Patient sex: M
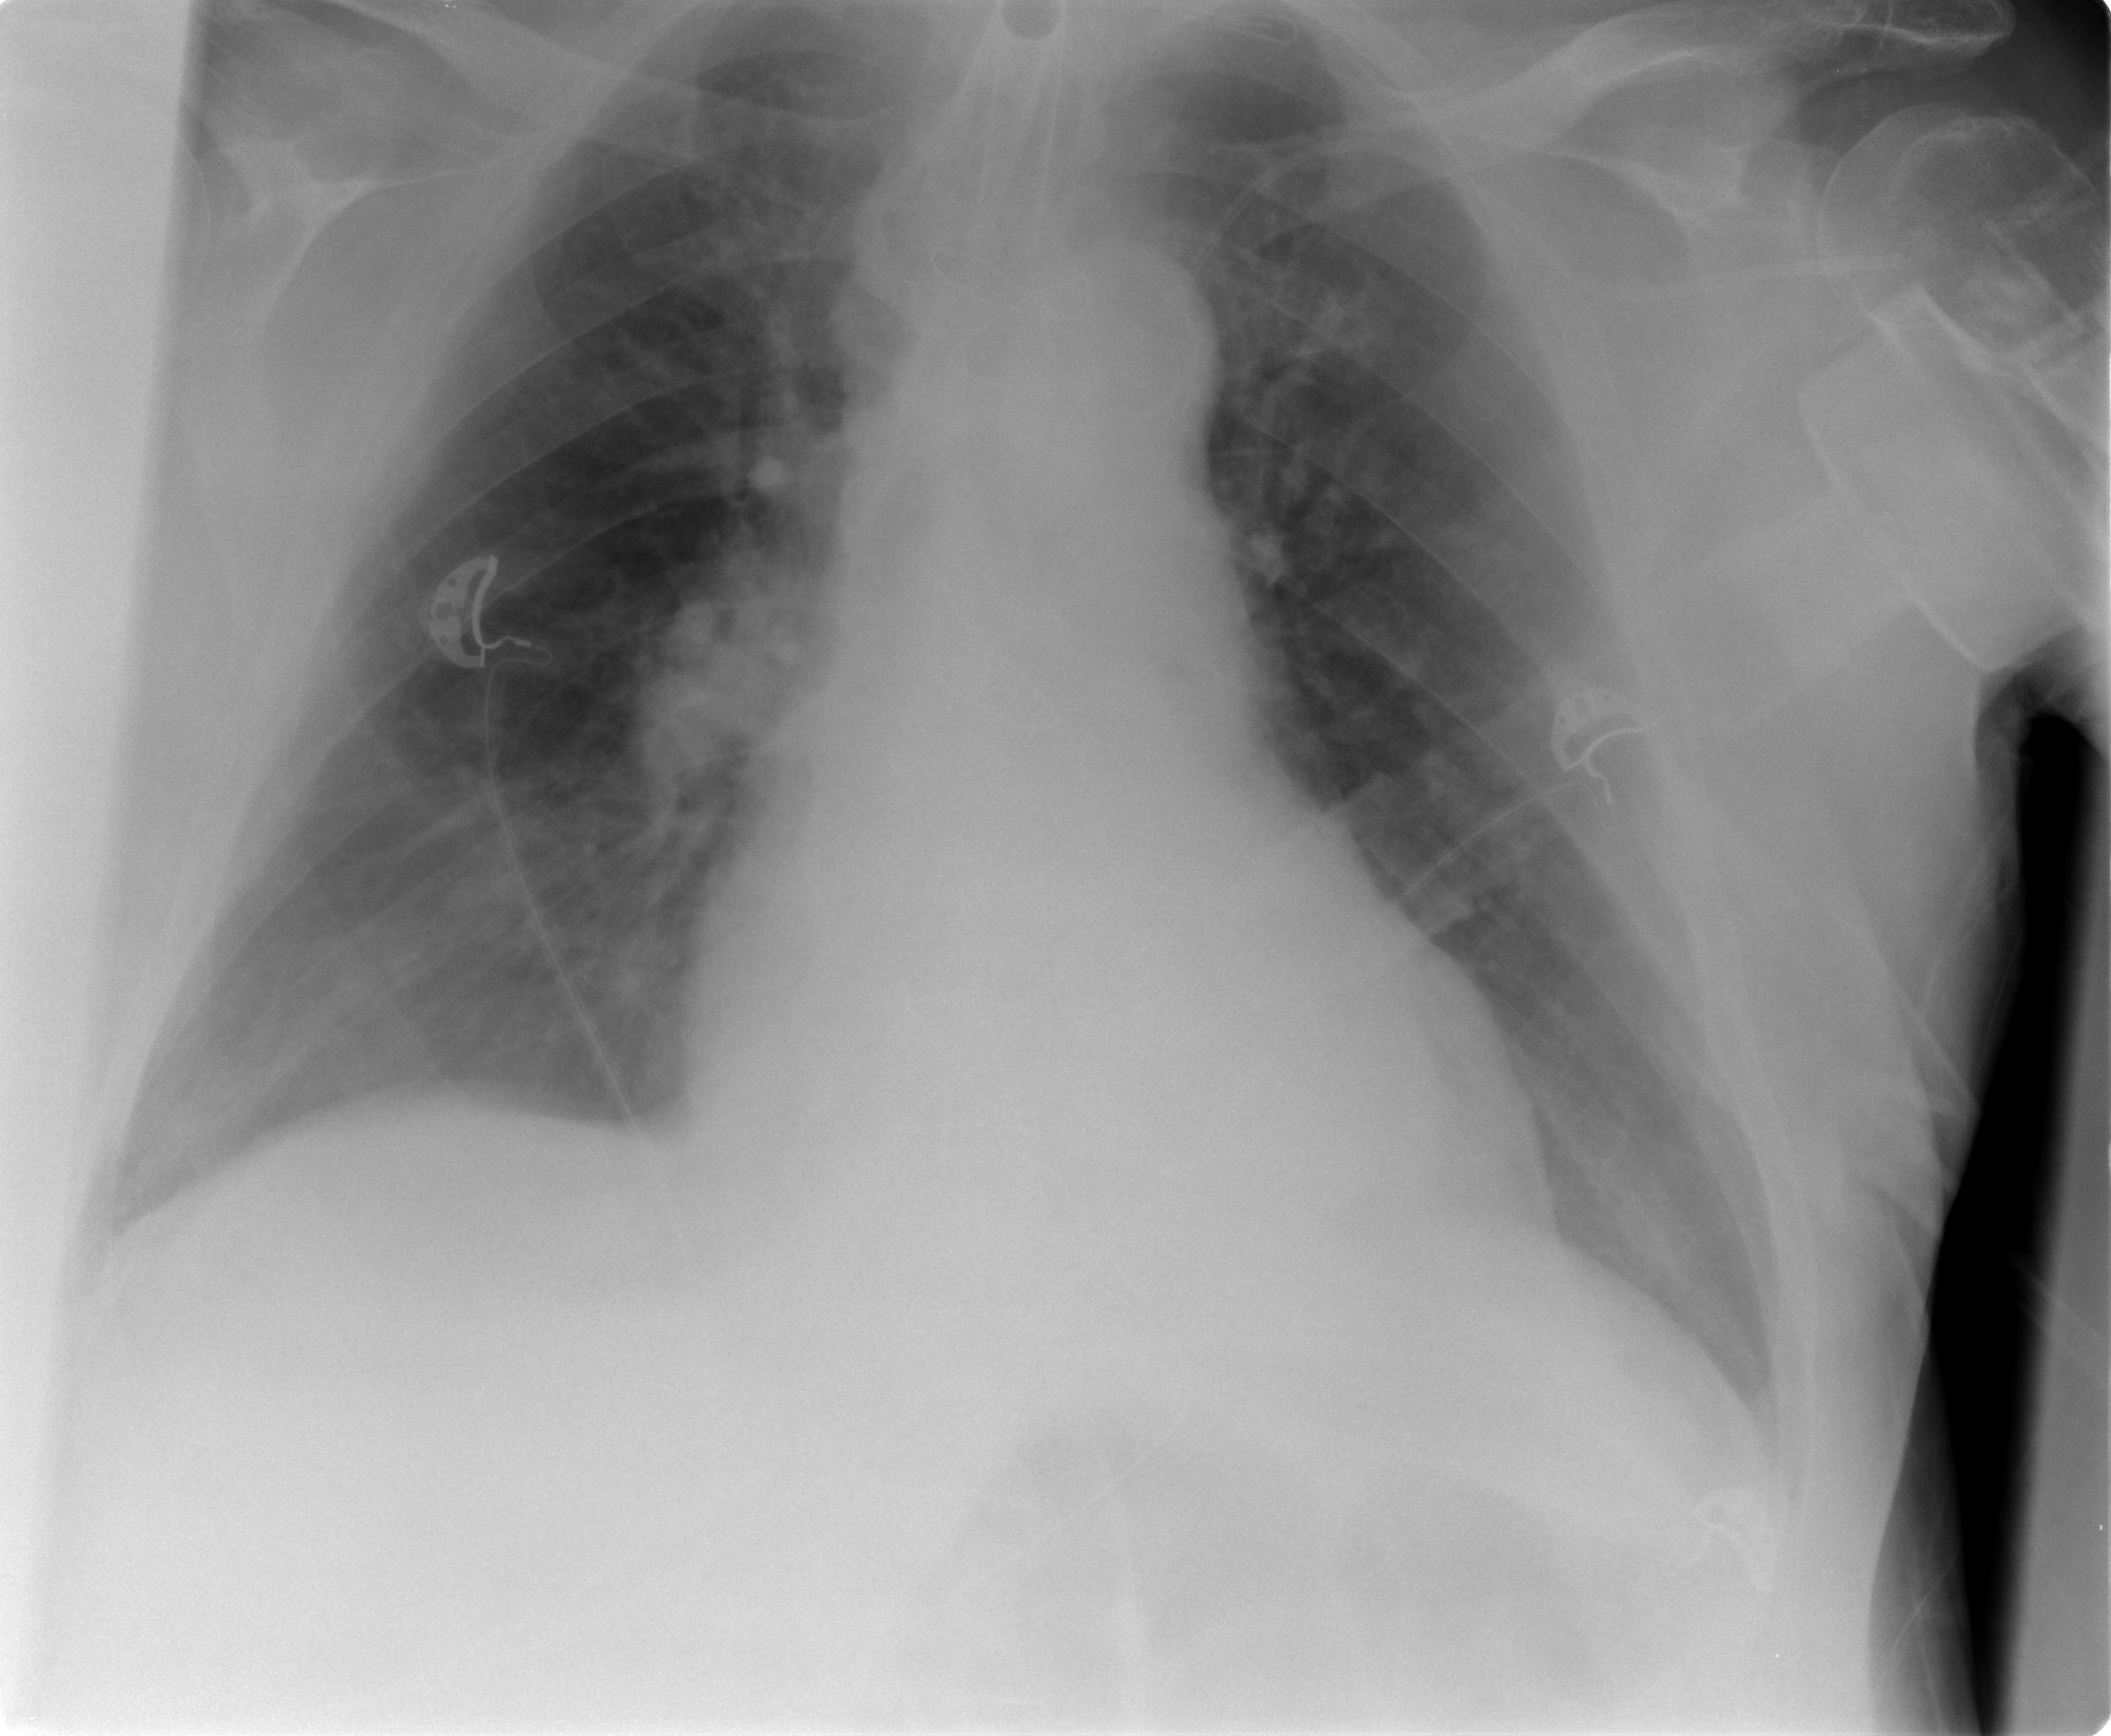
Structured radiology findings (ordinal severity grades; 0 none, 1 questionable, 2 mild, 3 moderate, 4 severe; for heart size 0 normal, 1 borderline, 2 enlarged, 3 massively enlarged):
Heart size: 2
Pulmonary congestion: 2
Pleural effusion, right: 0
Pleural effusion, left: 0
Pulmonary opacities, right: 0
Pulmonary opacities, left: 0
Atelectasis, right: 2
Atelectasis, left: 0